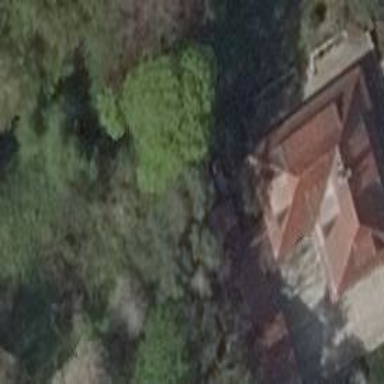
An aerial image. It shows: Detached building.